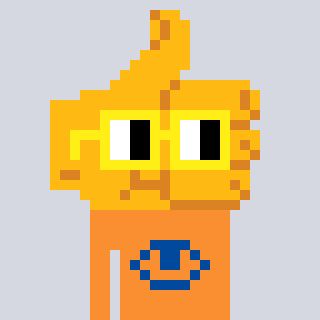
a pixel art character with square yellow glasses, a thumbsup-shaped head and a orange-colored body on a cool background